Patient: sex F, age 68
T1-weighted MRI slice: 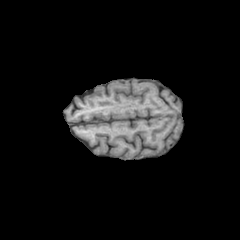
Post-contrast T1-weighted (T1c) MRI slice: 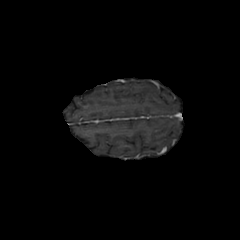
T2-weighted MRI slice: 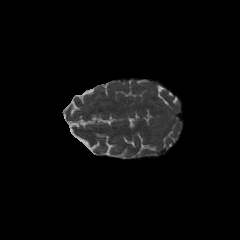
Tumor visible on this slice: no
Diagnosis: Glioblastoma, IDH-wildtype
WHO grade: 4